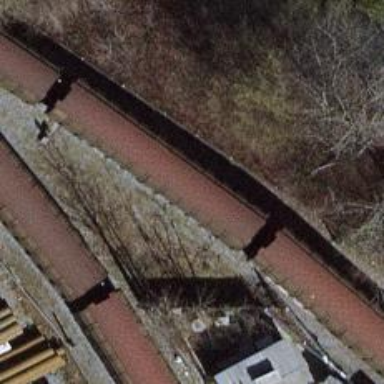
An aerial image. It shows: Single railway spur track.